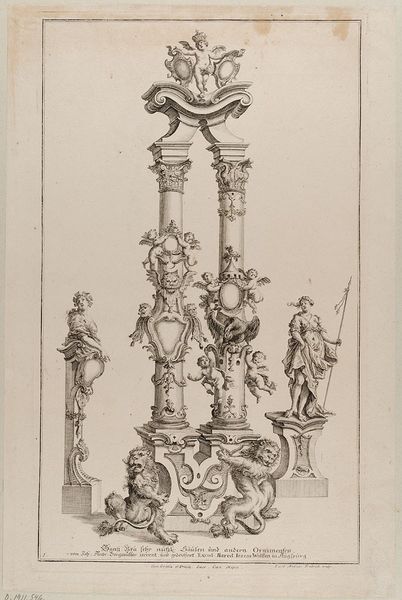
Titel: Zwei Säulen mit zahlreichen Ornamenten, Titelblatt der Folge 'Gantz Neu sehr nützl. Säulen und andern Ornamenten'
Künstler: Johann Andreas Bergmüller
Standort: Hamburg
Institution: Museum für Kunst und Gewerbe Hamburg
Schlagwörter: adler, frau, pfeiler, säule, tiere, ornament, barock, engel, skulptur, papier, grafik, graphik, kartusche, ornamente, plastik, fotografie, photographie, haha, druckgraphik, druckgrafik, radierung, göttin, löwen, laubwerk, blattwerk, putten, amoretten, akanthus, wappentiere, bildhauerkunst, bandelwerk, tierornament, beschlagwerk, reproduktionen, acanthus, barockzeit, barockzeitalter, druckerzeugnisse, wappenhalter, löwe, tierornamente, ornamentstich, vorlageblätter, akanthusornament